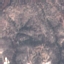
Label: HerbaceousVegetation